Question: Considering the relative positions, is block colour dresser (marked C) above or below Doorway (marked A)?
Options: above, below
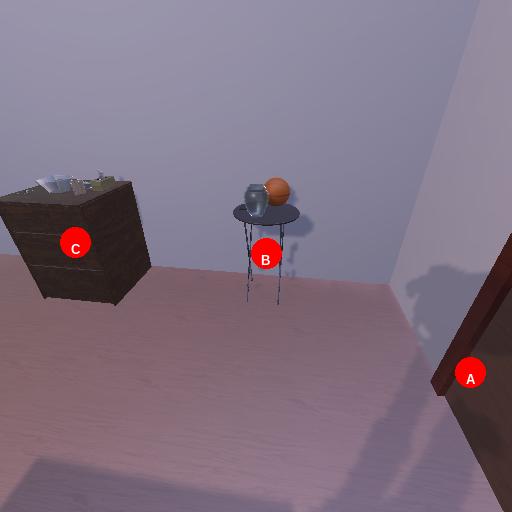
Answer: above